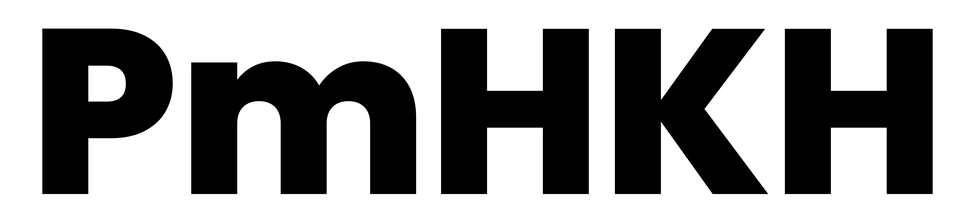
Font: Poppins-ExtraBold